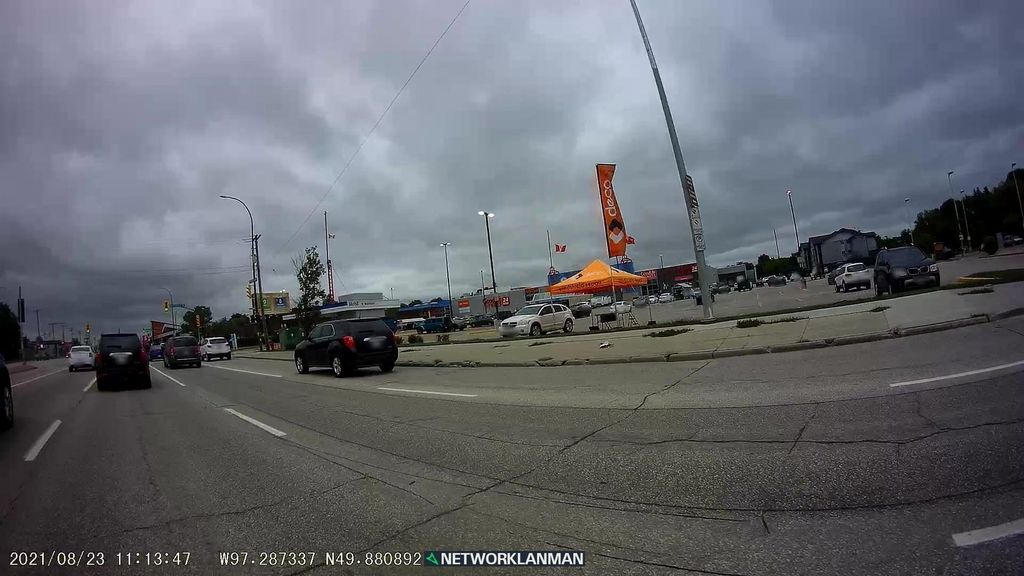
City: winnipeg